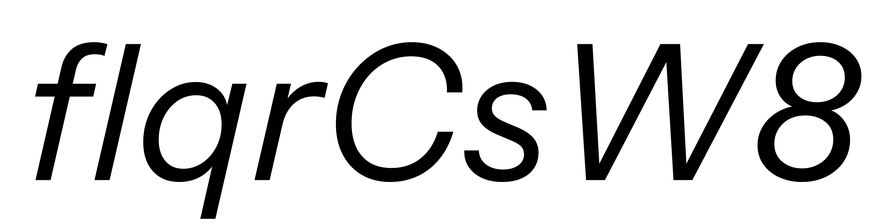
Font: InstrumentSans-Italic_Italic